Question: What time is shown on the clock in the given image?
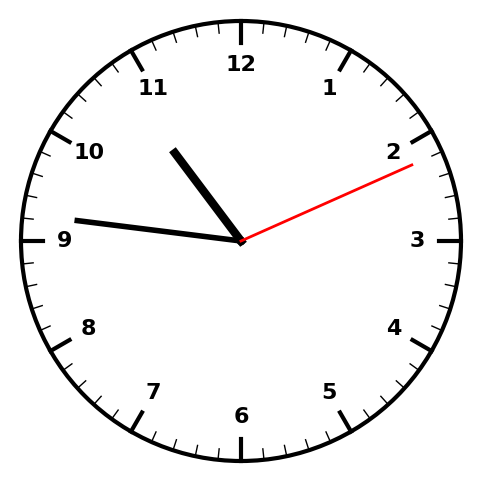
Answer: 10:46:11